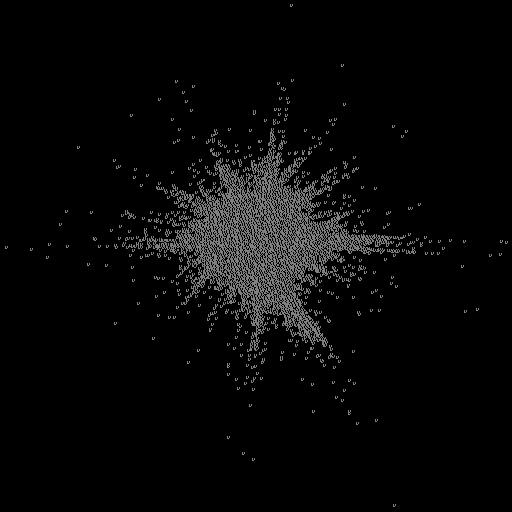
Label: star